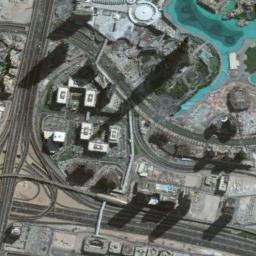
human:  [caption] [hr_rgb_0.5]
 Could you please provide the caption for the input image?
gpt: There is a line of big trucks on the road .

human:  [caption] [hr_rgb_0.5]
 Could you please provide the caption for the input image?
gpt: A spare commercial area with lots of buildings of different heights is next to the lake and some overpasses are next to the commercial area .

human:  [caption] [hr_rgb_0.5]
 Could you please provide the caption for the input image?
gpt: In a business district there are many tall buildings of different shapes and several roads and many trees .

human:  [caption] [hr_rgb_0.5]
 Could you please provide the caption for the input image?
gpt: The commercial area is near the overpass .

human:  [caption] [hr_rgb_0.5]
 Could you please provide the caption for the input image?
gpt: There are some white buildings beside a square with a lake on a commercial area .